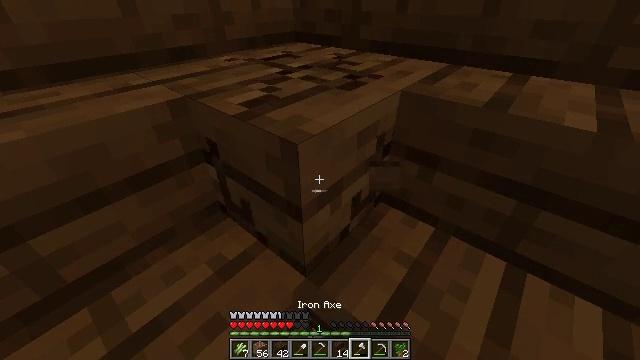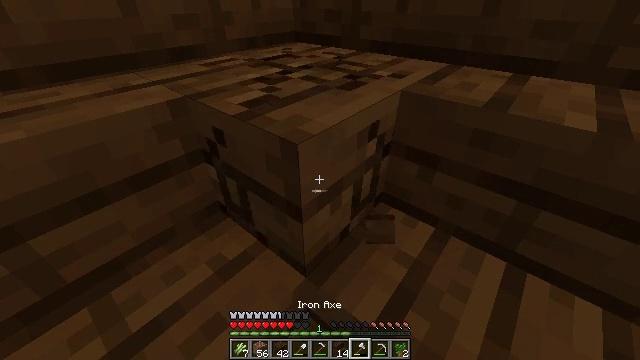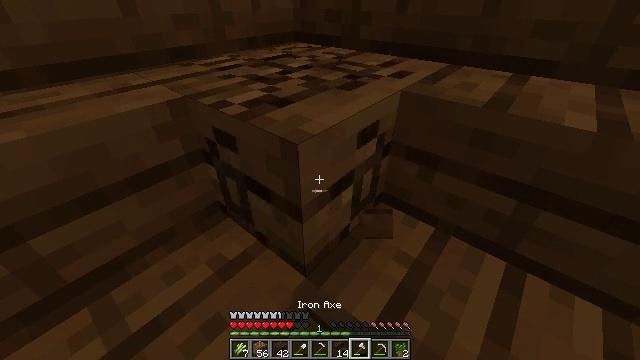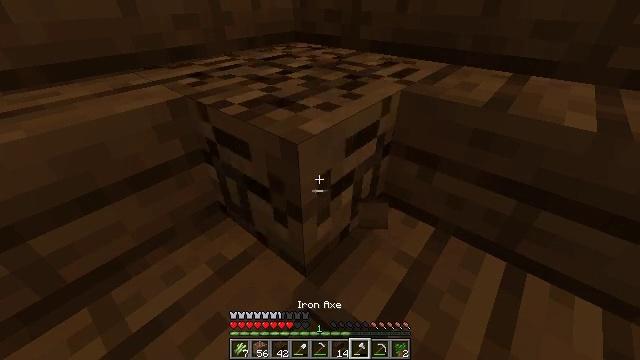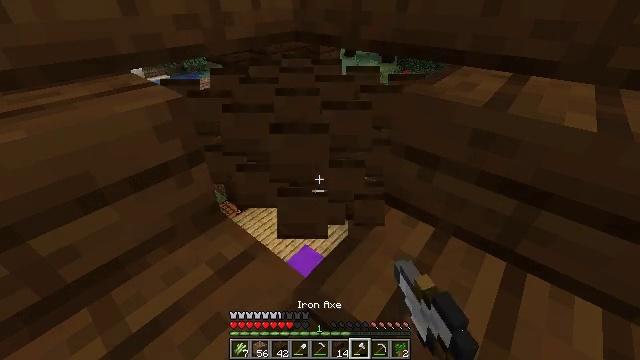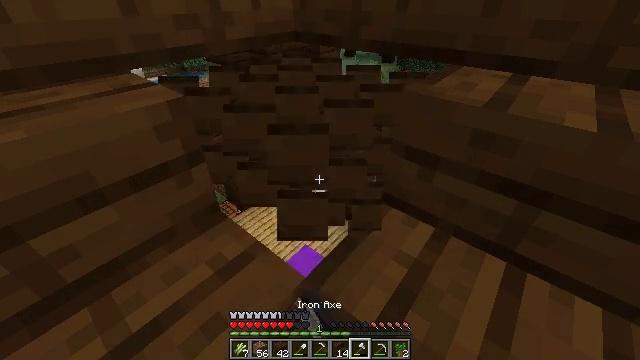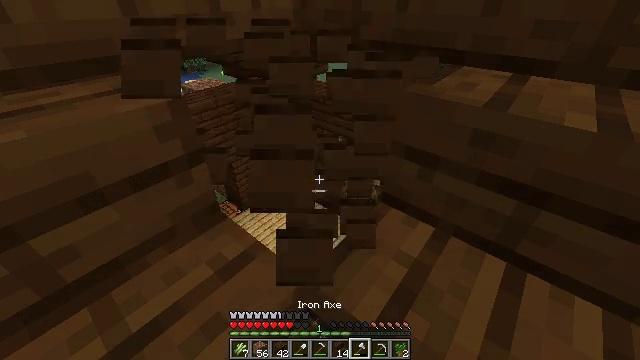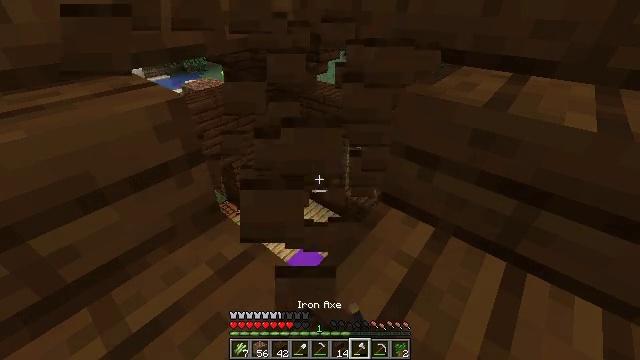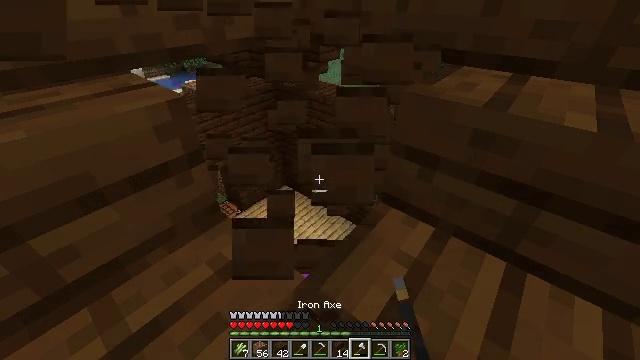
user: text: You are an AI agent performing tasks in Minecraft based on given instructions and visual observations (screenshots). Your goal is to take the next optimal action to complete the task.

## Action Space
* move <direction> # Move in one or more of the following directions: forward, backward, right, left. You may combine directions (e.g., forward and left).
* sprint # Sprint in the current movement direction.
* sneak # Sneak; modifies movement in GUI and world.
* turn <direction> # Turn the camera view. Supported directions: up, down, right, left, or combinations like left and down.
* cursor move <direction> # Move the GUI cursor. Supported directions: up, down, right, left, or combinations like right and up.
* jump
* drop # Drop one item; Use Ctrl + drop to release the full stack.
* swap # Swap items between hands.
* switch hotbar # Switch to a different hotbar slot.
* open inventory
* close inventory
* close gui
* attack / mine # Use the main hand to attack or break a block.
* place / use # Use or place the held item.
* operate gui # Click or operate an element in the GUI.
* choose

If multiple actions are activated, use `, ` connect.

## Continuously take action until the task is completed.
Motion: motion action
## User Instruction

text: Attack the dark oak stairs to gather the materials.
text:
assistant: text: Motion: sneak, attack / mine
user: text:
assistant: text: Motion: sneak, attack / mine
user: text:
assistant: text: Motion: sneak, attack / mine
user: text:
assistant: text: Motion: sneak, attack / mine
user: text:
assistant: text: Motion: sneak, attack / mine
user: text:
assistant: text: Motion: sneak, attack / mine
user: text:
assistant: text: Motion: sneak, attack / mine
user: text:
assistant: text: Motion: sneak, attack / mine
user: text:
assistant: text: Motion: sneak, attack / mine